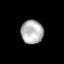
Tissue: lung
Cell type: Epithelial cells
Senescence score: 0.2297
Nuclear area (px): 523
Mean DAPI intensity: 177.91